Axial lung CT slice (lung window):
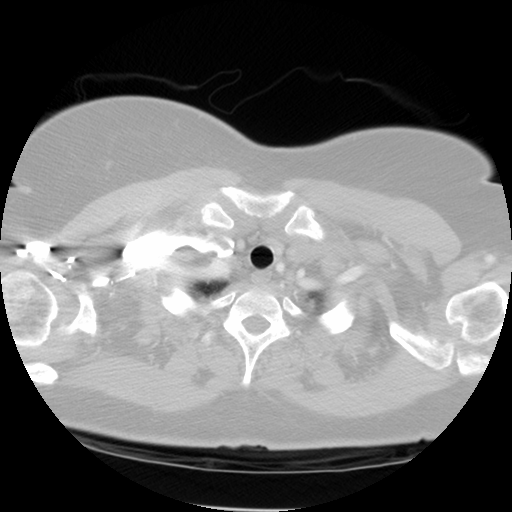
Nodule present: no